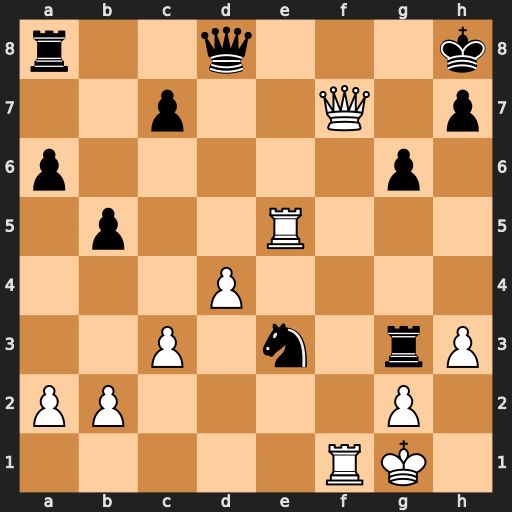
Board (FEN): r2q3k/2p2Q1p/p5p1/1p2R3/3P4/2P1n1rP/PP4P1/5RK1
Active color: w
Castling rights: -
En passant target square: -
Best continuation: Re7 Rxg2+ Kh1 Qxe7 Qxe7